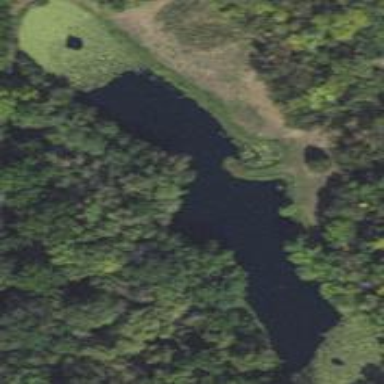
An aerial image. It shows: Pond surrounded by natural water.